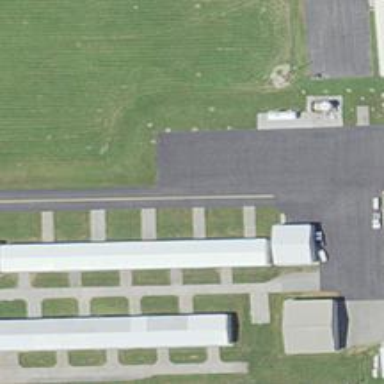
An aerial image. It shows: Image of taxiway at airport.